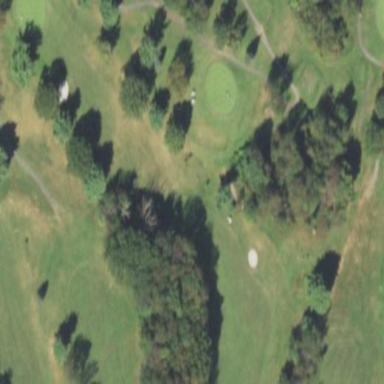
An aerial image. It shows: Golf fairway surrounded by grass.